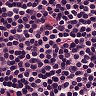
Metastatic tissue present: no